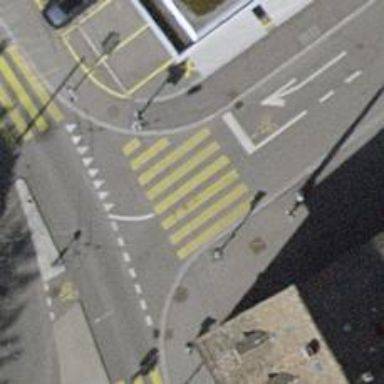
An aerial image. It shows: Paved footway with zebra crossing.